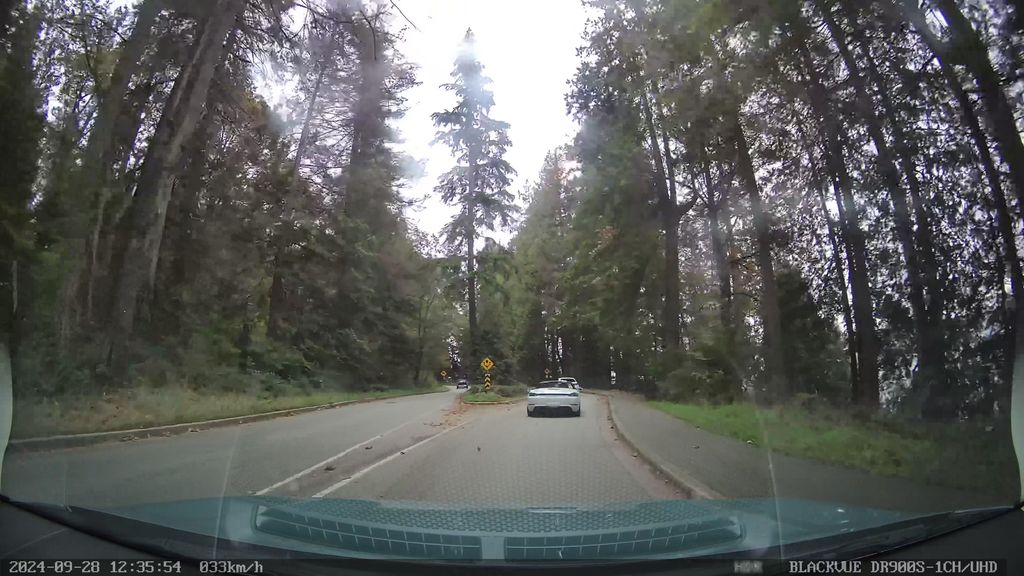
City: vancouver